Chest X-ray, PA view. Patient: 53 years old, sex M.
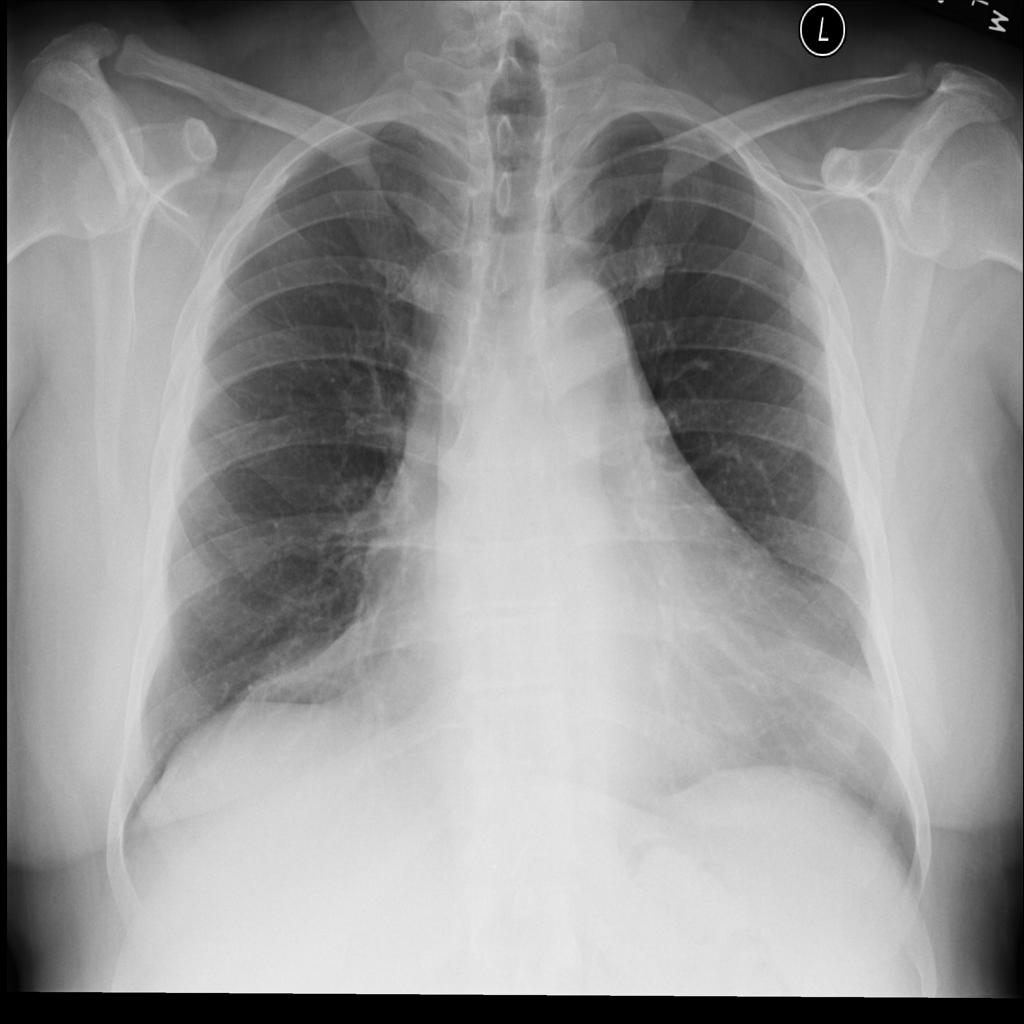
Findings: No Finding